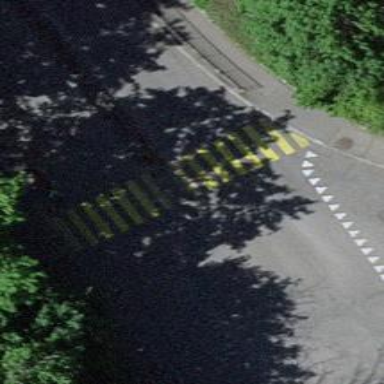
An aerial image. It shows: Uncontrolled zebra crossing with central island.